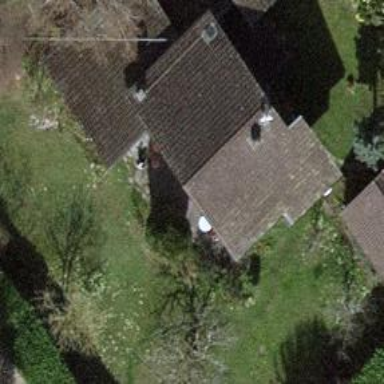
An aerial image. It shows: Garden enclosed by fence.